Question: This <URL>, but breaks unexpectedly in IE9, IE10 and IE11. No problems with IE7 or IE8.

'''
<div class="root">
Top
<div class="footer">Bottom</div>
</div>
'''
'''
.root {
background-color: red;
position: absolute;
height: auto;
bottom: 0; top: 0; left: 0; right: 0;
margin: 25px;
border: 0;
border-radius: 7px;
overflow: hidden;
}
.footer {
background-color: green;
position: fixed;
left: 0;
bottom: 0;
width: 100%;
height: 100px;
}
'''
If I remove 'border-radius' or 'overflow:hidden' from parent, everything works fine. But what on Earth does it have to do with fixed position child? It is supposed to be always positioned relatively to viewport.
Is it a known\documented bug? What is the rationale behind it?
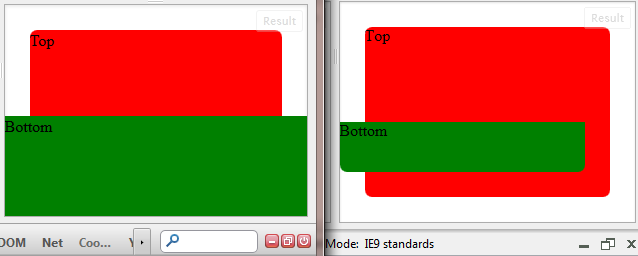
Answer: Here is what I think is happening.
Browser vendors seem to have decided that 'fixed' position elements that overflow have clipping turned off, e.g. they are clipped by their parents. This makes things consistent, since 'fixed' elements are positioned relative to the window, not the parent. If clipping was applied, it would have position/width relative to the and clipping relative to the . It would like <URL>.
So: 'fixed' element, no overflow clipping. Check.
But something changed in IE9. They introduced support for rounded corners. Now to what I said about the rounded clipping. IE9 actually did this right. Many browsers right now will clip with square corners, even when the element has rounded corners. This is bad. Apparently, IE9 fixed this by detecting the presence of rounded corners, and in such cases, . When it does that, it makes two mistakes.
1. It applies the clipping--undoing the "fixed element, no overflow clipping" rule. Clipping is turned back on, and the element is now clipped by the width of the parent.
2. The clipping is just put directly on the element, un-centered, with no regards to the fact that the clipping is supposed to be from the parent. It's just clipped starting at 0,0 out to the designated width and height--that's why the green element appears left aligned--the right/bottom 50px are hidden.
## Fixes?
- 'fixed''absolute'- - 'div''.root''overflow:hidden'<URL>